Interaction volume radius: 10 \u00c5
Interaction volume height: 20 \u00c5
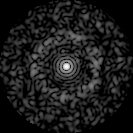
Disorder parameter: 0.829